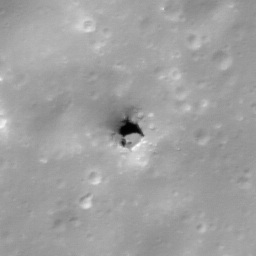
Pit: Palitzsch B 1
Host crater: Palitzsch B
Host type: impact_melt
Lunar coordinates: latitude -26.316, longitude 68.191